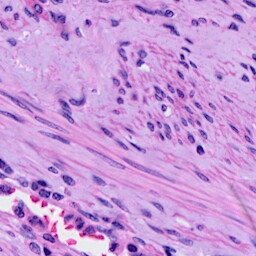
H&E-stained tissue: Cervix